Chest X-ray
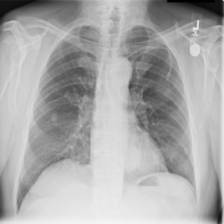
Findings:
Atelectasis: negative
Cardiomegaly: negative
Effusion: negative
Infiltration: negative
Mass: negative
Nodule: positive
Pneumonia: negative
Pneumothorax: negative
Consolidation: negative
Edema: negative
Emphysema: negative
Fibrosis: negative
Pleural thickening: negative
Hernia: negative